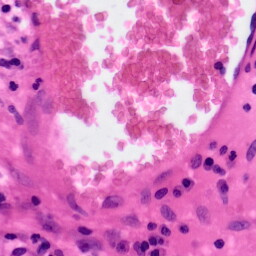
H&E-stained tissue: Colon